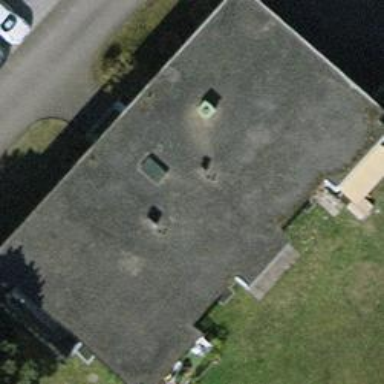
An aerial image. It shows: Building with pitched roof.